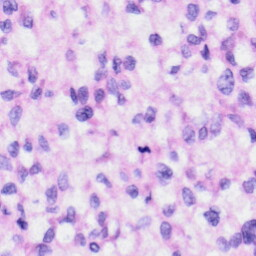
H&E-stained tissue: Liver